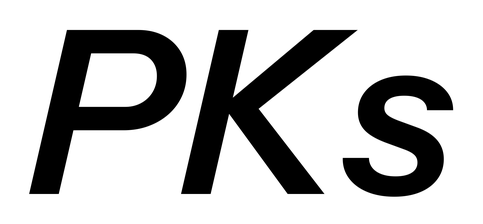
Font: InstrumentSans-Italic_SemiBold_Italic